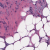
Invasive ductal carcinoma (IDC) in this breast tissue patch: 1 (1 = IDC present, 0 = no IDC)